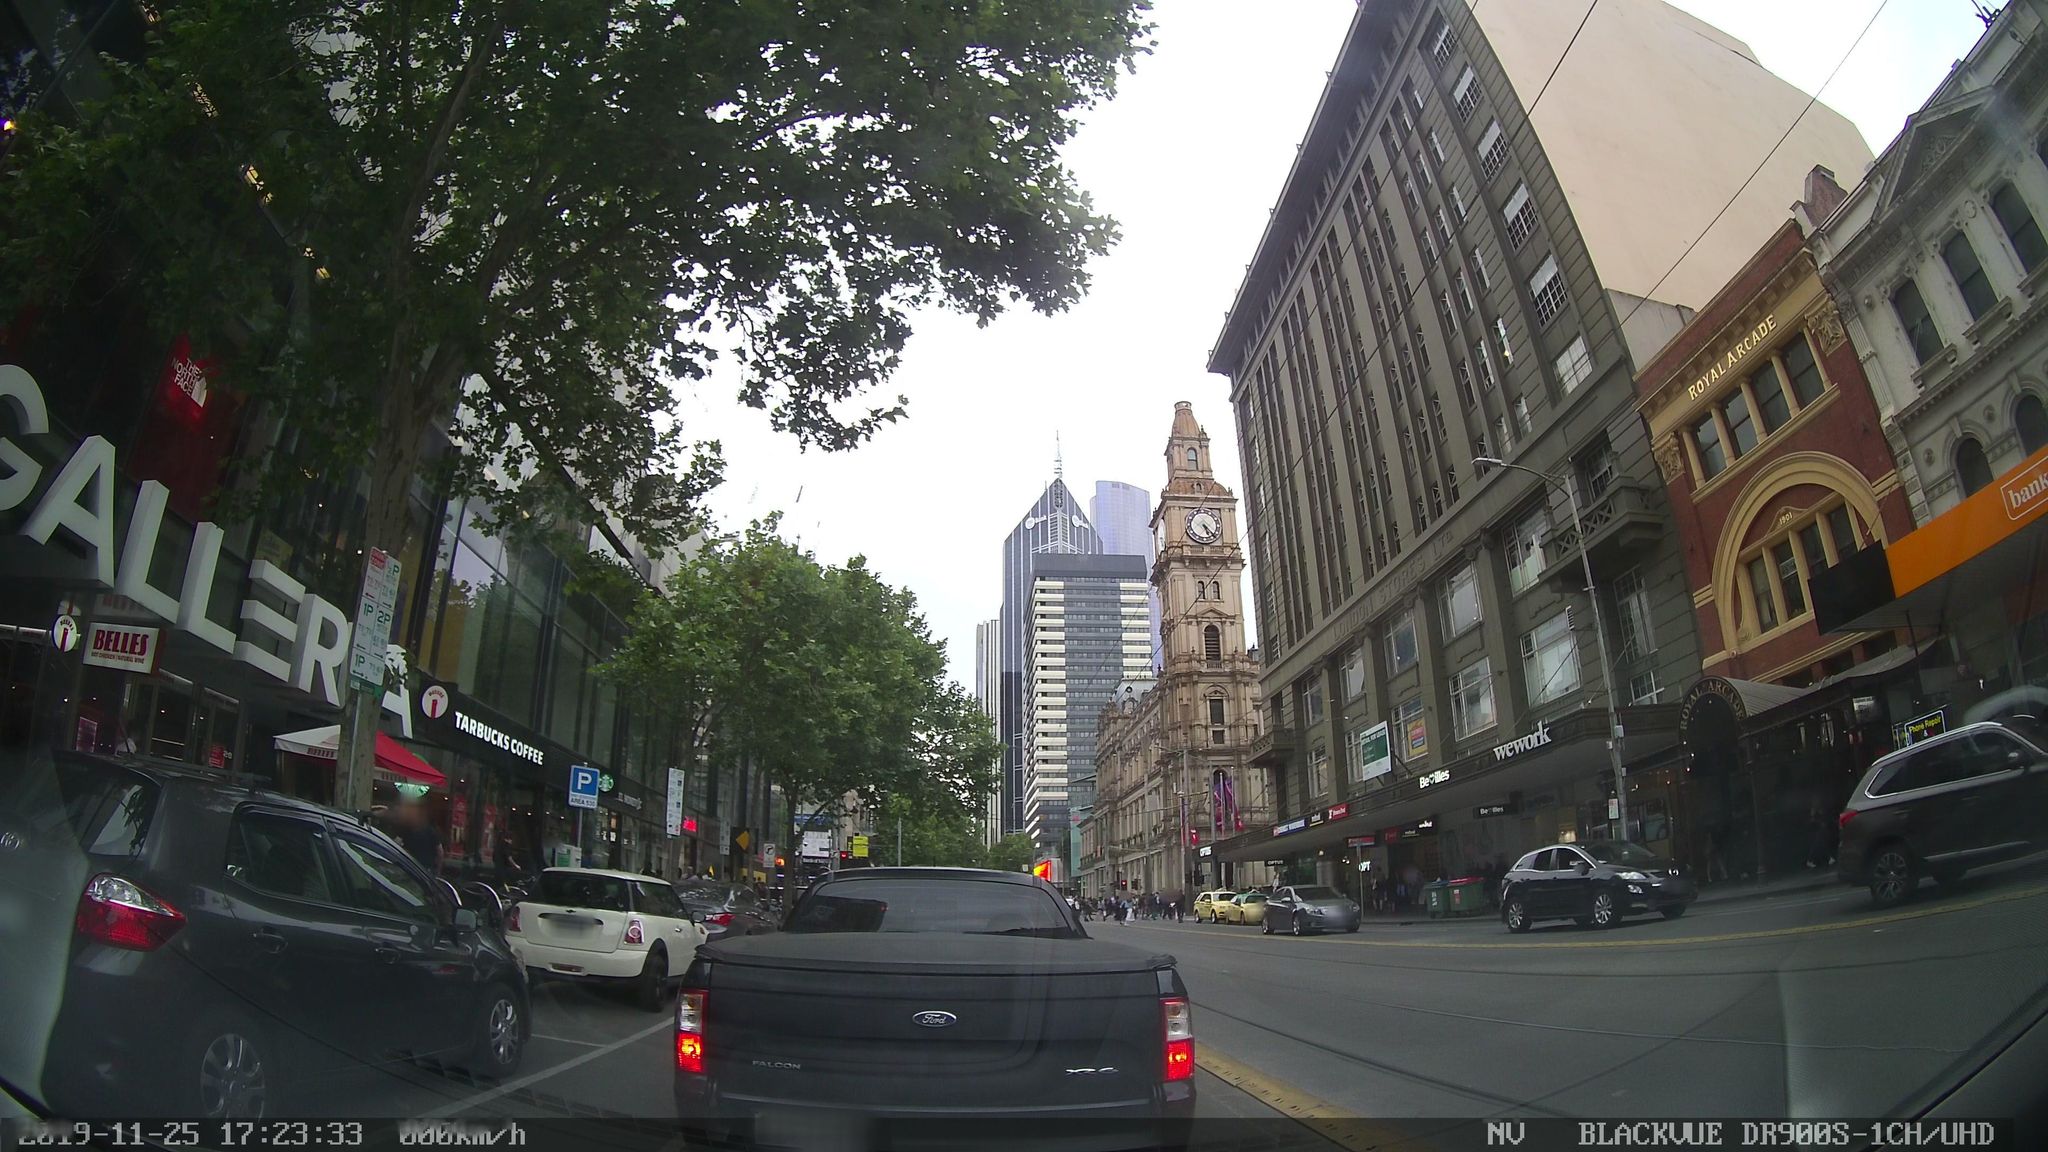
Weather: cloudy
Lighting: day
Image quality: good
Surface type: driving surface
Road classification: footway, corridor
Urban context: urban centre
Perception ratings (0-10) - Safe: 7.74, Lively: 9.51, Beautiful: 7.52, Boring: 0.57, Depressing: 4.42, Wealthy: 5.88